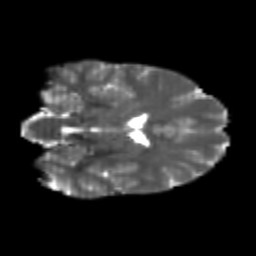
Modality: T2w
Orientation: coronal
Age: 24
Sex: male
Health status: healthy
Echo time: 0.074 s